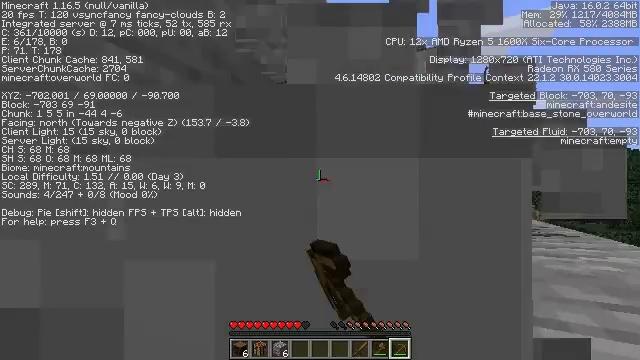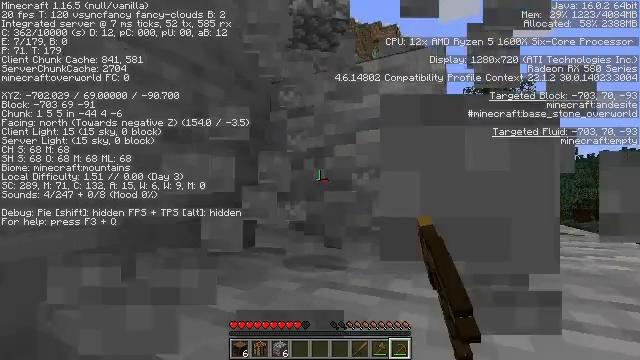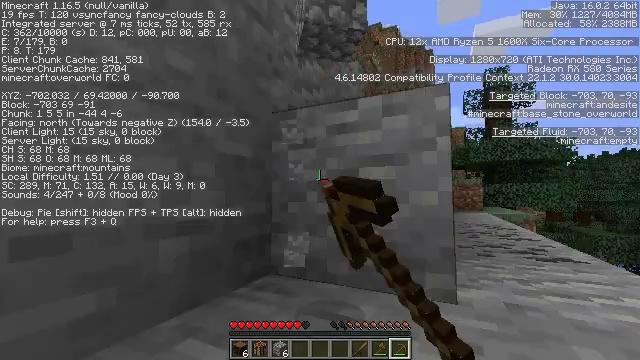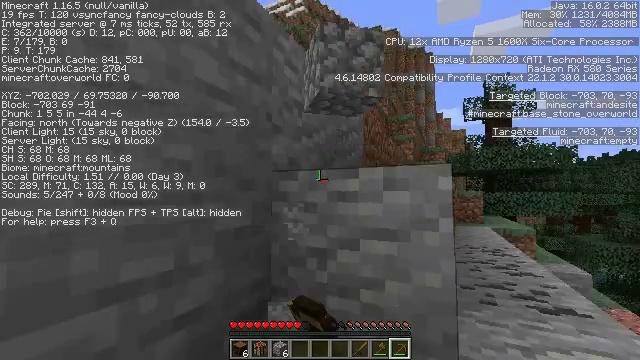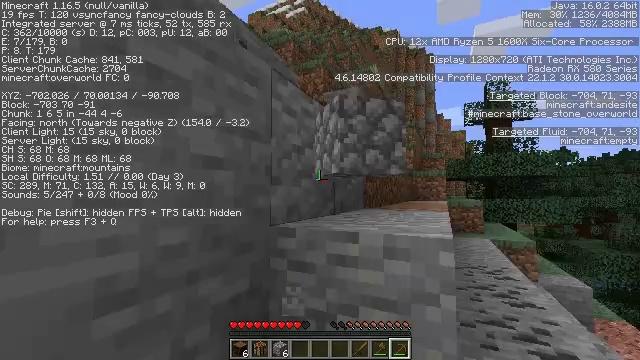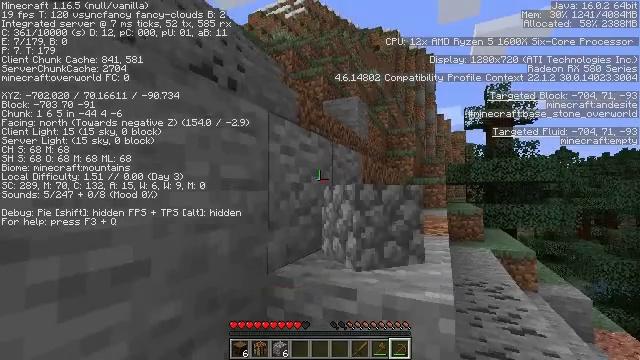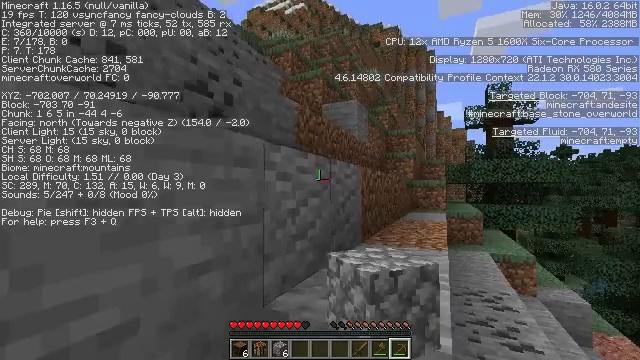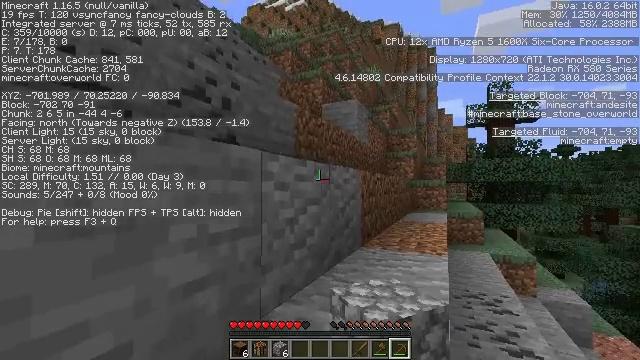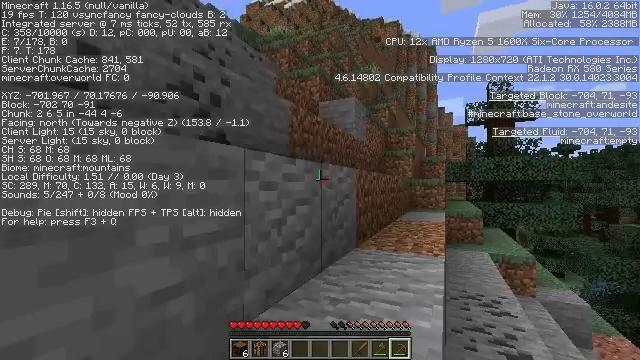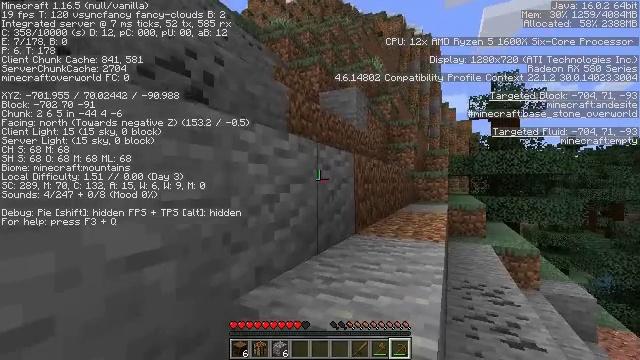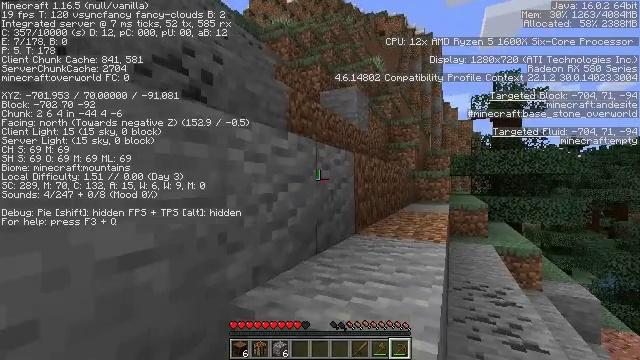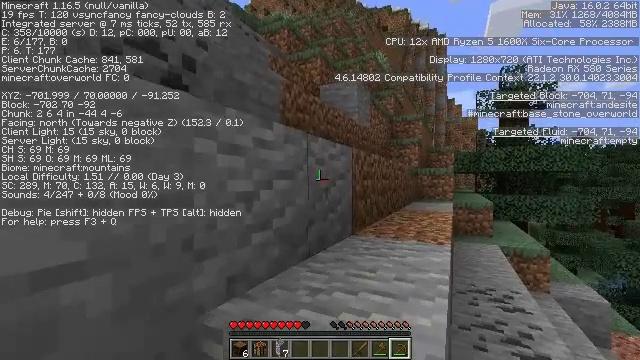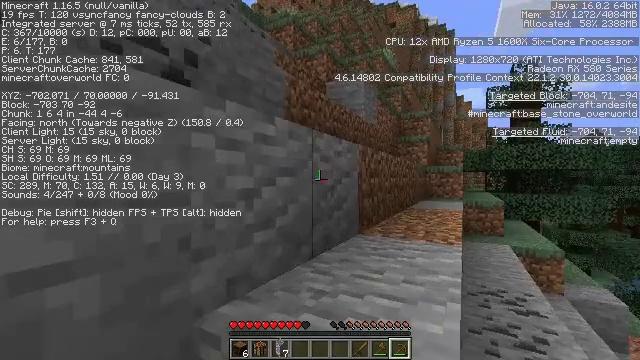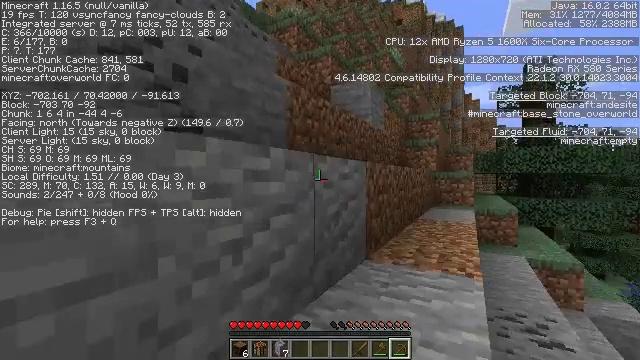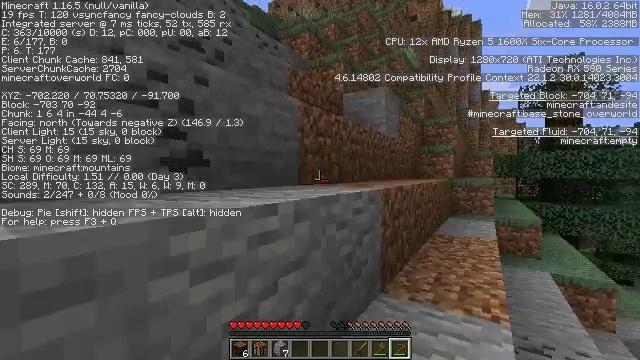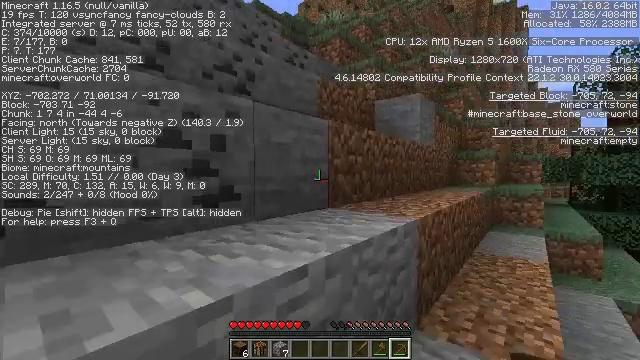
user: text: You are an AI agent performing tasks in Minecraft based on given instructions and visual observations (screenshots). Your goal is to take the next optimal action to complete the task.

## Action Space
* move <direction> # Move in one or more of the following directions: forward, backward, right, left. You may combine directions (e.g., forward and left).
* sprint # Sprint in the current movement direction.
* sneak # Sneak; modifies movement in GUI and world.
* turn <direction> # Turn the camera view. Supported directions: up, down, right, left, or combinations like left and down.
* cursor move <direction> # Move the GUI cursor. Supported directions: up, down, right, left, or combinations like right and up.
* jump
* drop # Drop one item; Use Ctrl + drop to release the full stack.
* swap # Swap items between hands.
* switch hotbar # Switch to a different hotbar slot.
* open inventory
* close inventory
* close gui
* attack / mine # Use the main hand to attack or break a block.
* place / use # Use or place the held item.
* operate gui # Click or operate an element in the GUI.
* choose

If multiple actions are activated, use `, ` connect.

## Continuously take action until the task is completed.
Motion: motion action
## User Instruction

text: Collect coal by mining the ore.
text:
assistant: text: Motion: move forward, sneak, attack / mine
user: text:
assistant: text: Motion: move forward and move right, sneak, attack / mine, jump
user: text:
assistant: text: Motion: move forward and move right, sneak, attack / mine, jump
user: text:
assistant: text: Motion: move forward and move right, jump
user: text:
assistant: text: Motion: move forward and move right, jump
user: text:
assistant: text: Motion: move forward and move right
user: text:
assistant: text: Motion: move forward and move right
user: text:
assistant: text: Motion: move forward and move right
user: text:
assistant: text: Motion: move forward
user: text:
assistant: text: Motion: move forward
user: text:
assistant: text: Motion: move forward
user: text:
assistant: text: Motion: move forward, turn left
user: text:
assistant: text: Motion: move forward, turn left, jump
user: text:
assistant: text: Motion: move forward, turn left, jump
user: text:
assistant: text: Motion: move forward and move right, turn left, jump
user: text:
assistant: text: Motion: move forward and move right, turn left and down, jump
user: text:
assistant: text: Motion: move forward and move right, turn left and up
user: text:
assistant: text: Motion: move forward and move right, turn left and up
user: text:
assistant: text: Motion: move forward and move right, turn left and up
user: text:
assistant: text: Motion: move forward and move right, turn left, jump
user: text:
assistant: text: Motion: move forward, turn left, jump
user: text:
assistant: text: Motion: move forward, turn left, jump
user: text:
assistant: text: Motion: move forward, turn left, jump
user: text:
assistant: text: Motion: move forward, jump
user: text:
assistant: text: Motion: move forward, turn down, jump
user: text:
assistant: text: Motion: move forward, turn down
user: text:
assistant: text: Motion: move forward, turn left and down, attack / mine
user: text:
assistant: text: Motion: move forward, turn down, attack / mine
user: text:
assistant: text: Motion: turn left and down, attack / mine
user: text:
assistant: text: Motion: turn left and down, attack / mine